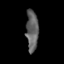
Tissue: skin
Cell type: Epithelial cells
Senescence score: 0.2589
Nuclear area (px): 491
Mean DAPI intensity: 96.916